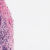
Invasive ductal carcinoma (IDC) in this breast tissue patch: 0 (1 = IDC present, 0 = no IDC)